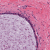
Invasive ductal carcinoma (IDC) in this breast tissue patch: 0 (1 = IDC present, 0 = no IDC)